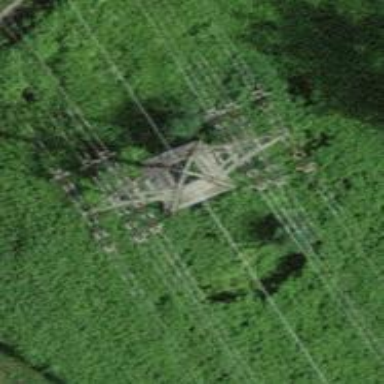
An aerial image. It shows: Power line with three cables.